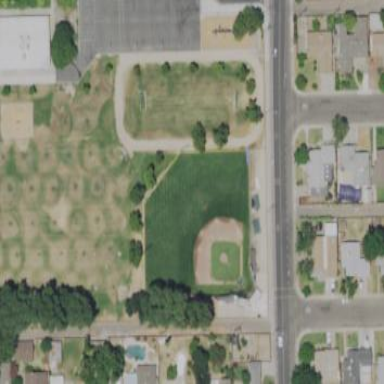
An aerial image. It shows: Baseball pitch for leisure land.